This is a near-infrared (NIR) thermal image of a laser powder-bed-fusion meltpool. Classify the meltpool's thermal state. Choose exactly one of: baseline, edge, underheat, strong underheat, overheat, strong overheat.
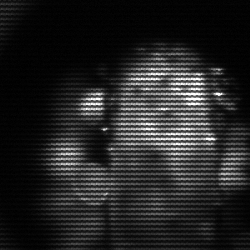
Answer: strong underheat